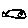
Label: fish